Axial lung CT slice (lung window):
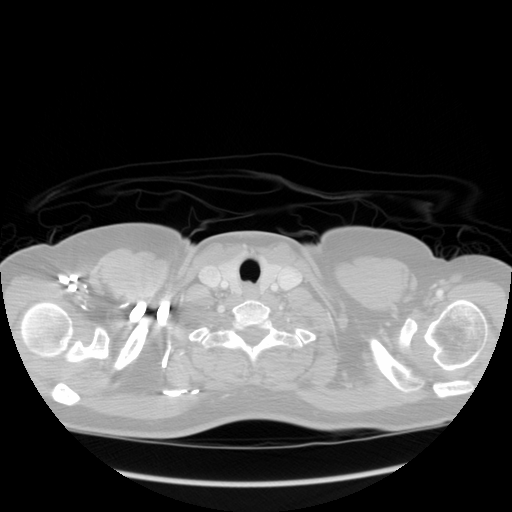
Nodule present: no